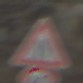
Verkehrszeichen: EinseitigVerengteFahrbahnRechts
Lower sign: Geschwindigkeit60
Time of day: MorningAfternoon
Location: Outdoor (Urban)
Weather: PartlyCloudy
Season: NotSpecified
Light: Natural